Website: macys
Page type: customer-info-address
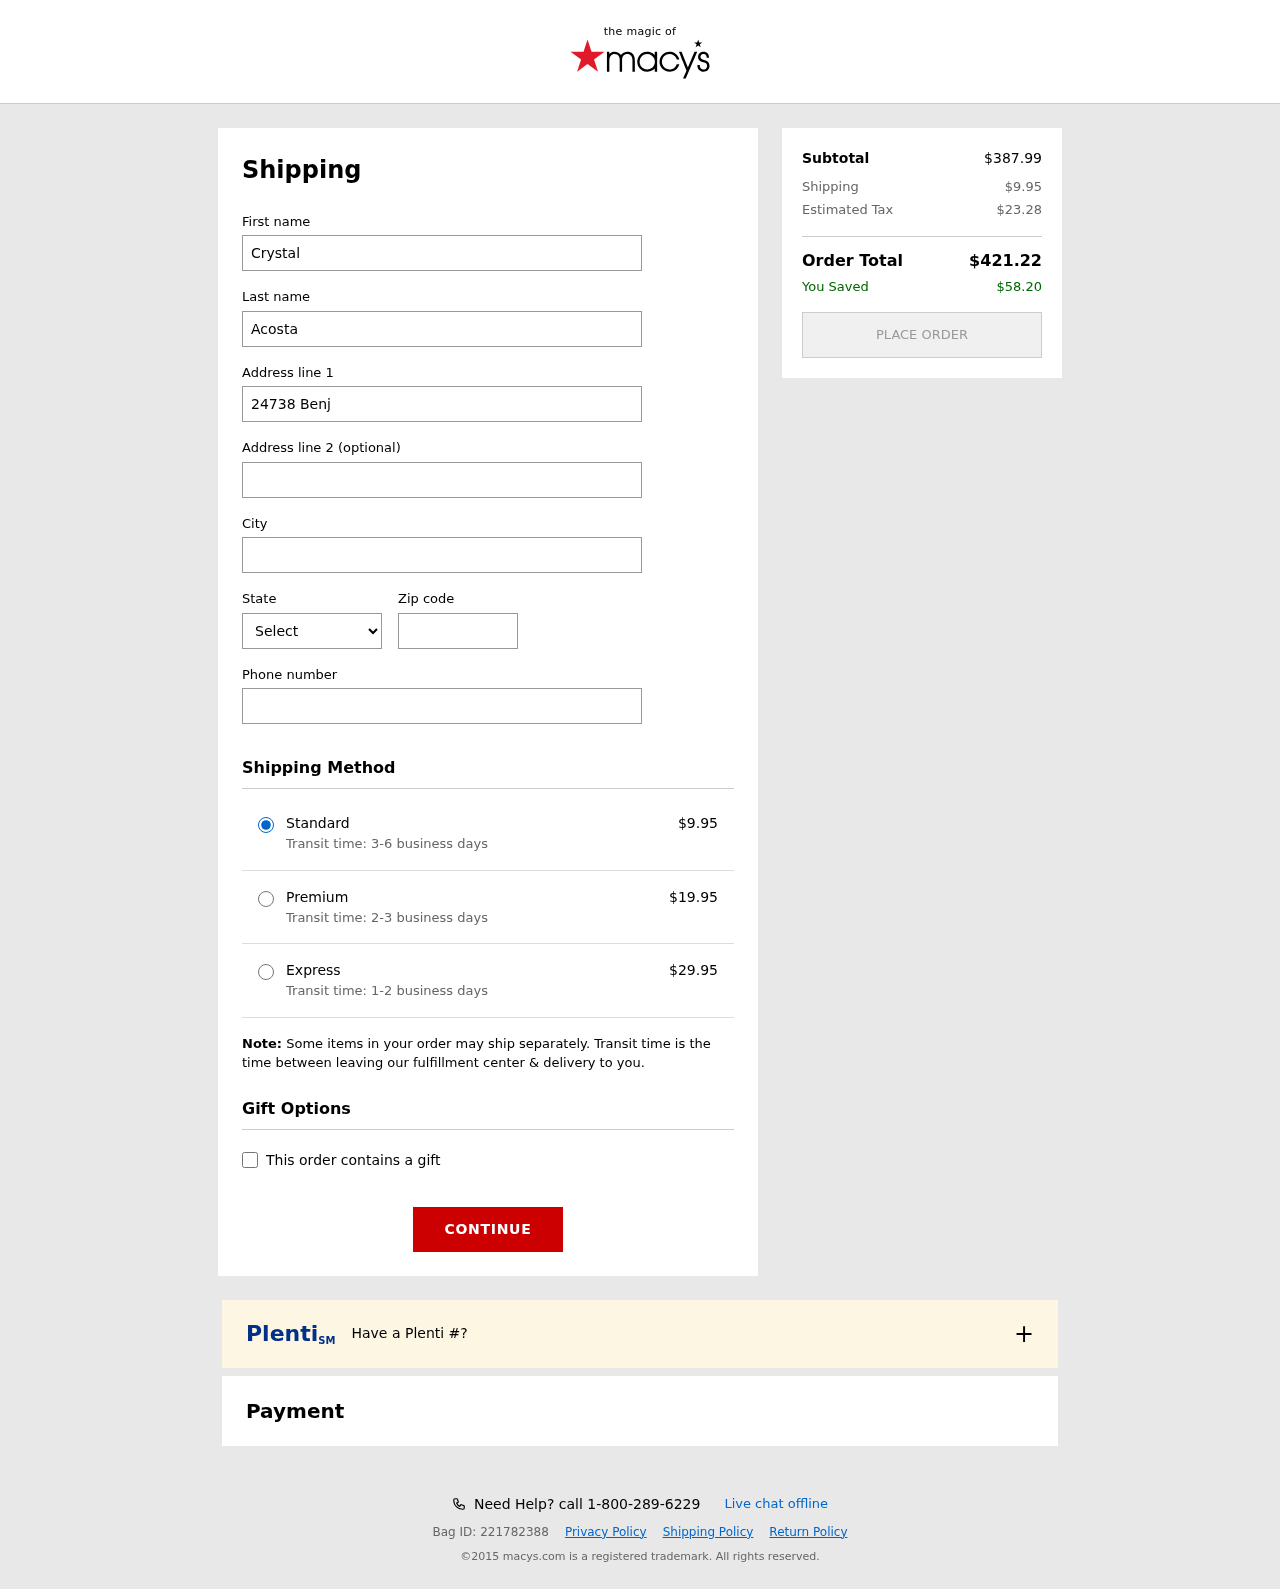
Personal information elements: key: PII_CITY
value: Williamtown
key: PII_FIRSTNAME
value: Crystal
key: PII_LASTNAME
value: Acosta
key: PII_PHONE
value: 5456284109
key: PII_POSTCODE
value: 33987
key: PII_STATE_ABBR
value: AZ
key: PII_STREET
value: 24738 Benjamin Brooks
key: PII_STREET2
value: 301 Patricia Garden Suite 121
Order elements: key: ORDER_SHIPPING_COST
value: $9.95
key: ORDER_SHIPPING_COST_PREMIUM
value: $19.95
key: ORDER_SHIPPING_COST_EXPRESS
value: $29.95
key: ORDER_SUBTOTAL
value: $387.99
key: ORDER_TAX
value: $23.28
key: ORDER_TOTAL
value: $421.22
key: ORDER_SAVINGS
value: $58.20